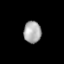
Tissue: lung
Cell type: Epithelial cells
Senescence score: 0.2434
Nuclear area (px): 376
Mean DAPI intensity: 169.508